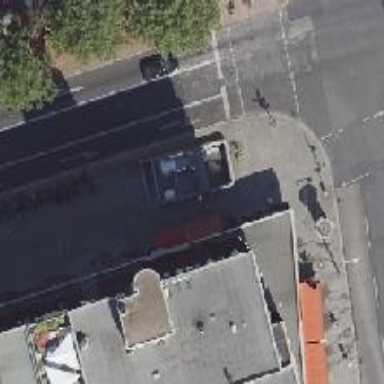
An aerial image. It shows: Sidewalk along the footway.